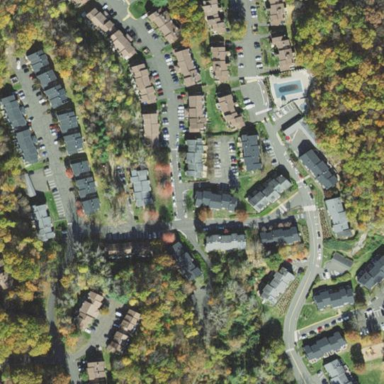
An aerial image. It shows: Condominium in residential area.